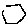
Label: hexagon